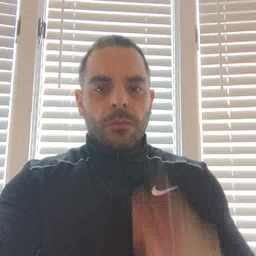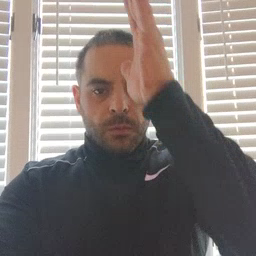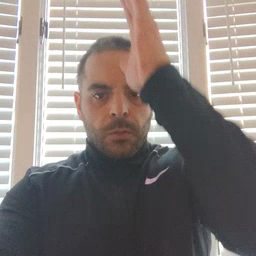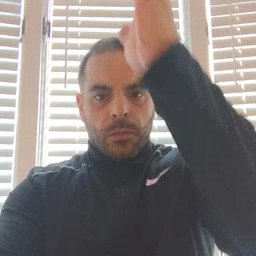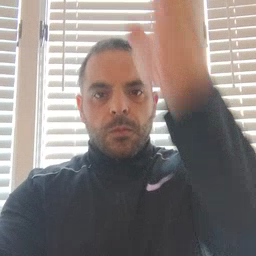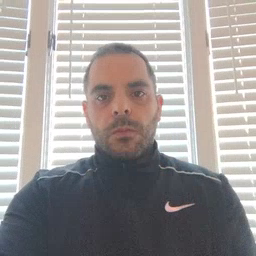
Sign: grandpa